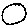
Label: circle